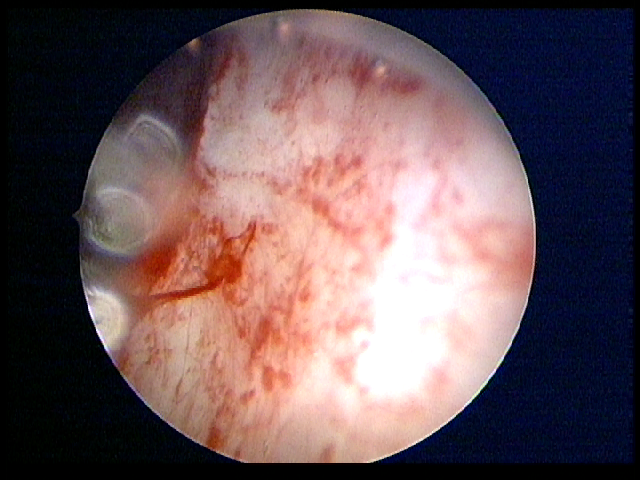
Modality: WLC
Class: Non-malignant
Subclass: BenignNOS
Lesion: L2
Morphology: Non-papillary
Bladder cancer association: No